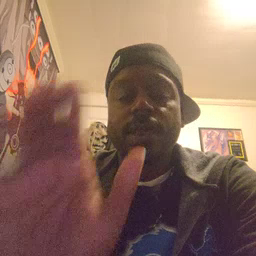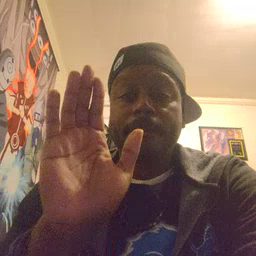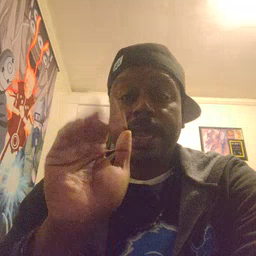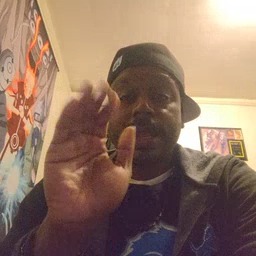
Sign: bye